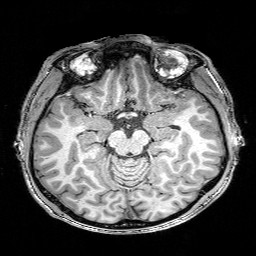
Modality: T1w
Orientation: coronal
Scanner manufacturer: siemens
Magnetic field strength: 3 T
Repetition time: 0.02 s
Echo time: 0.005 s